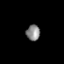
Tissue: prostate
Cell type: Fibroblasts
Senescence score: 0.8412
Nuclear area (px): 213
Mean DAPI intensity: 134.488